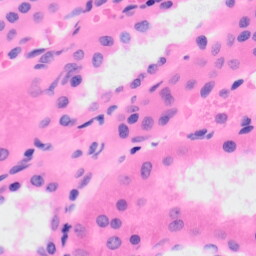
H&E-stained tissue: Kidney